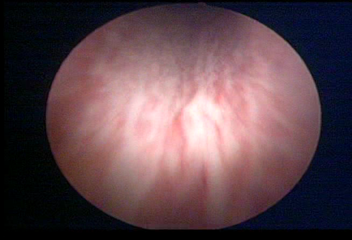
Modality: WLC
Class: Normal mucosa
Bladder cancer association: No